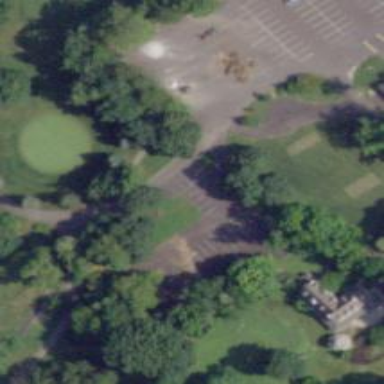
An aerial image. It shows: Path used for both walking and golf.